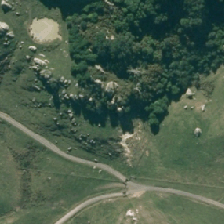
Land cover: broadleaved_indigenous_hardwood